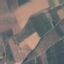
Land use / land cover: PermanentCrop